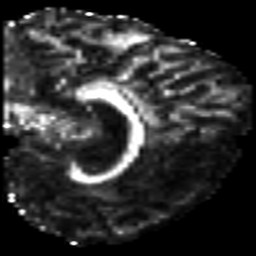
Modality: FA
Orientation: sagittal
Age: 40
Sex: female
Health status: healthy
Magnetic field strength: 3 T
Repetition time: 7 s
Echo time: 0.0926 s